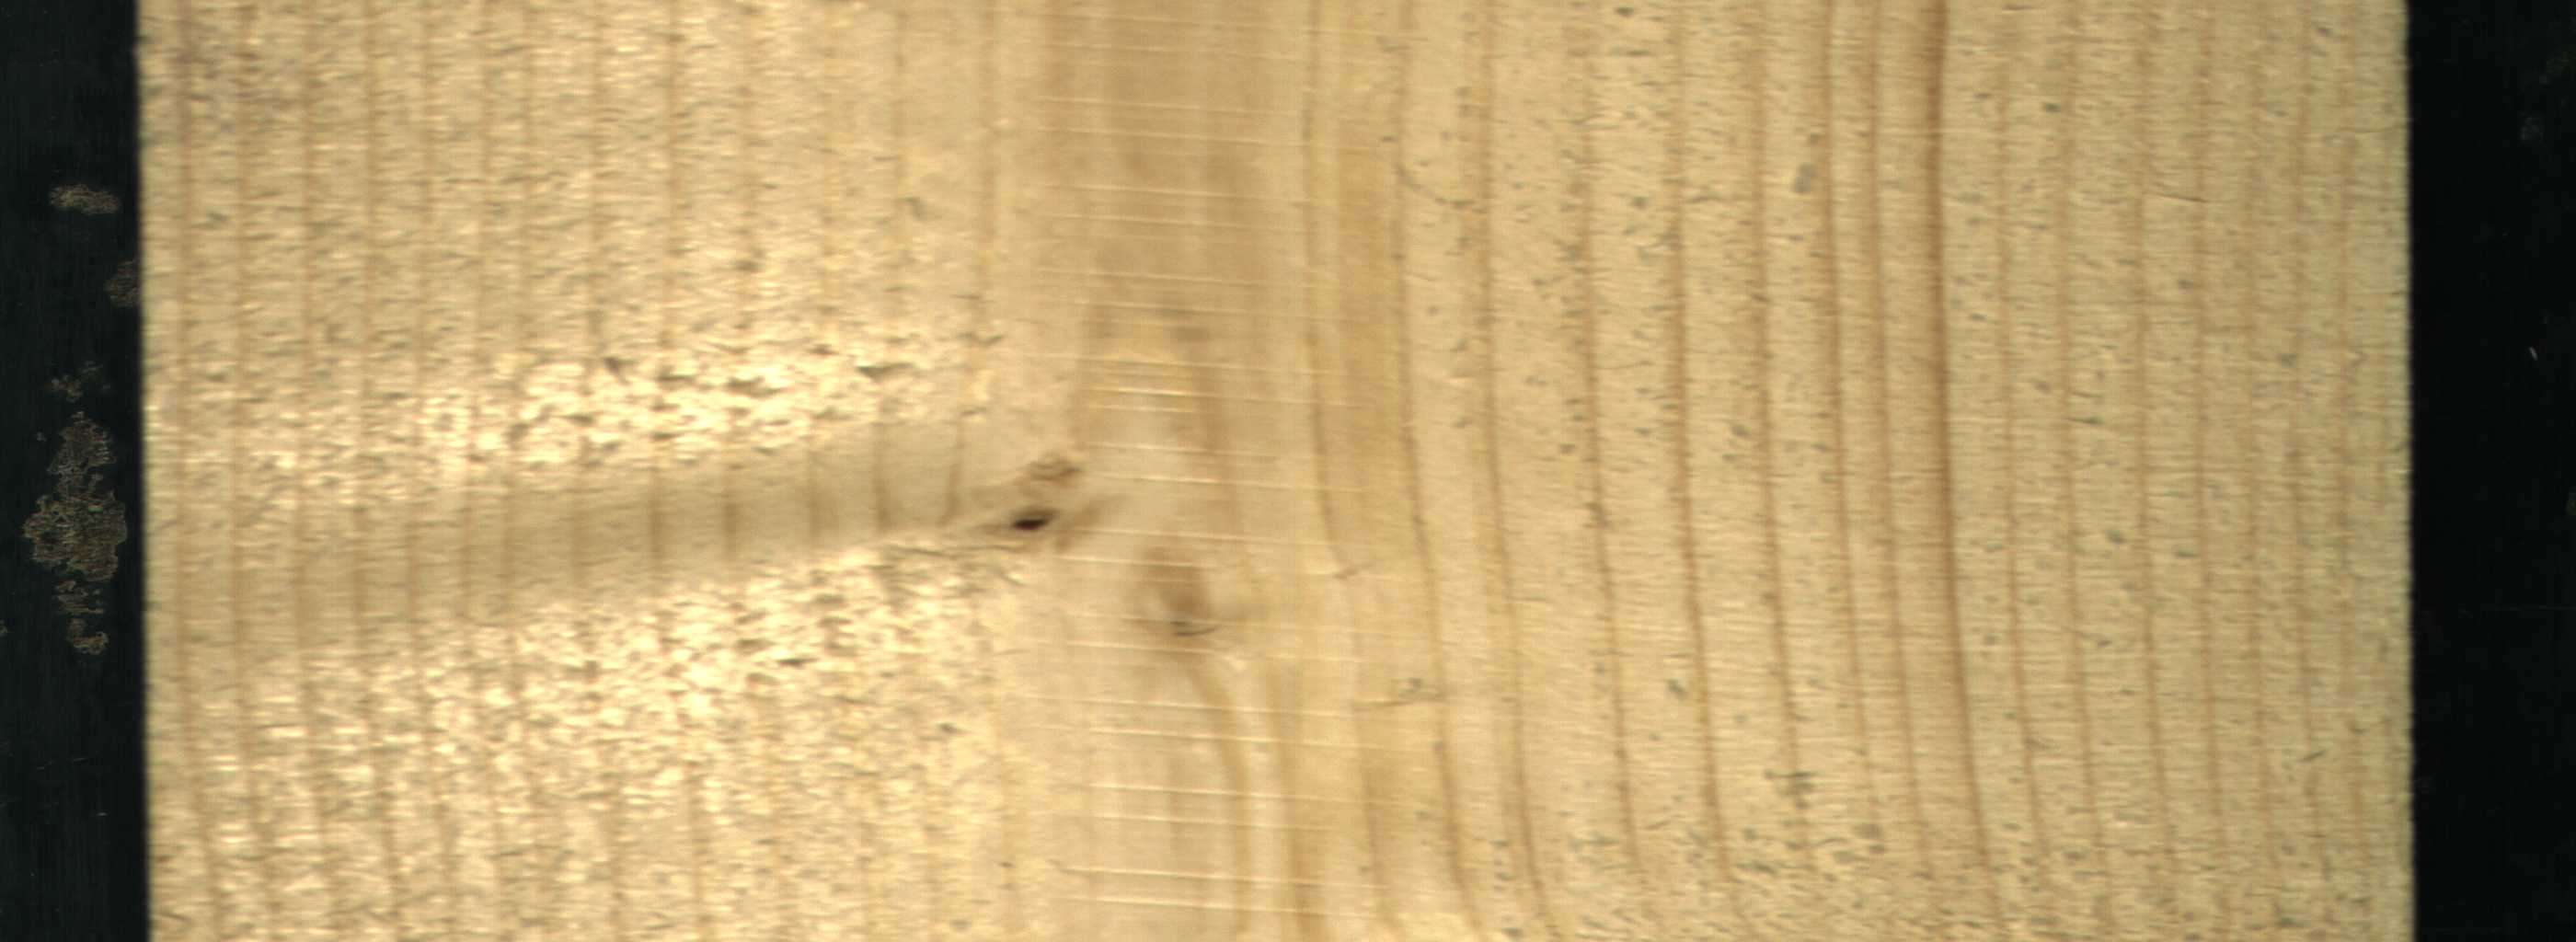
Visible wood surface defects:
Live_Knot